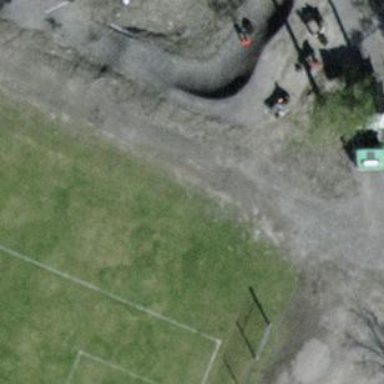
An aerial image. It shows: Bench.